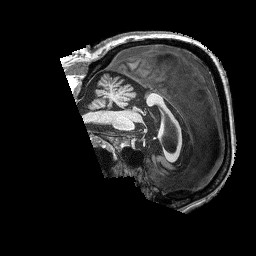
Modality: T1w
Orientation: sagittal
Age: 57
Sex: male
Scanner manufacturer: siemens
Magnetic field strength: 3 T
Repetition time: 2.53 s
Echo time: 0.00144 s